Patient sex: M
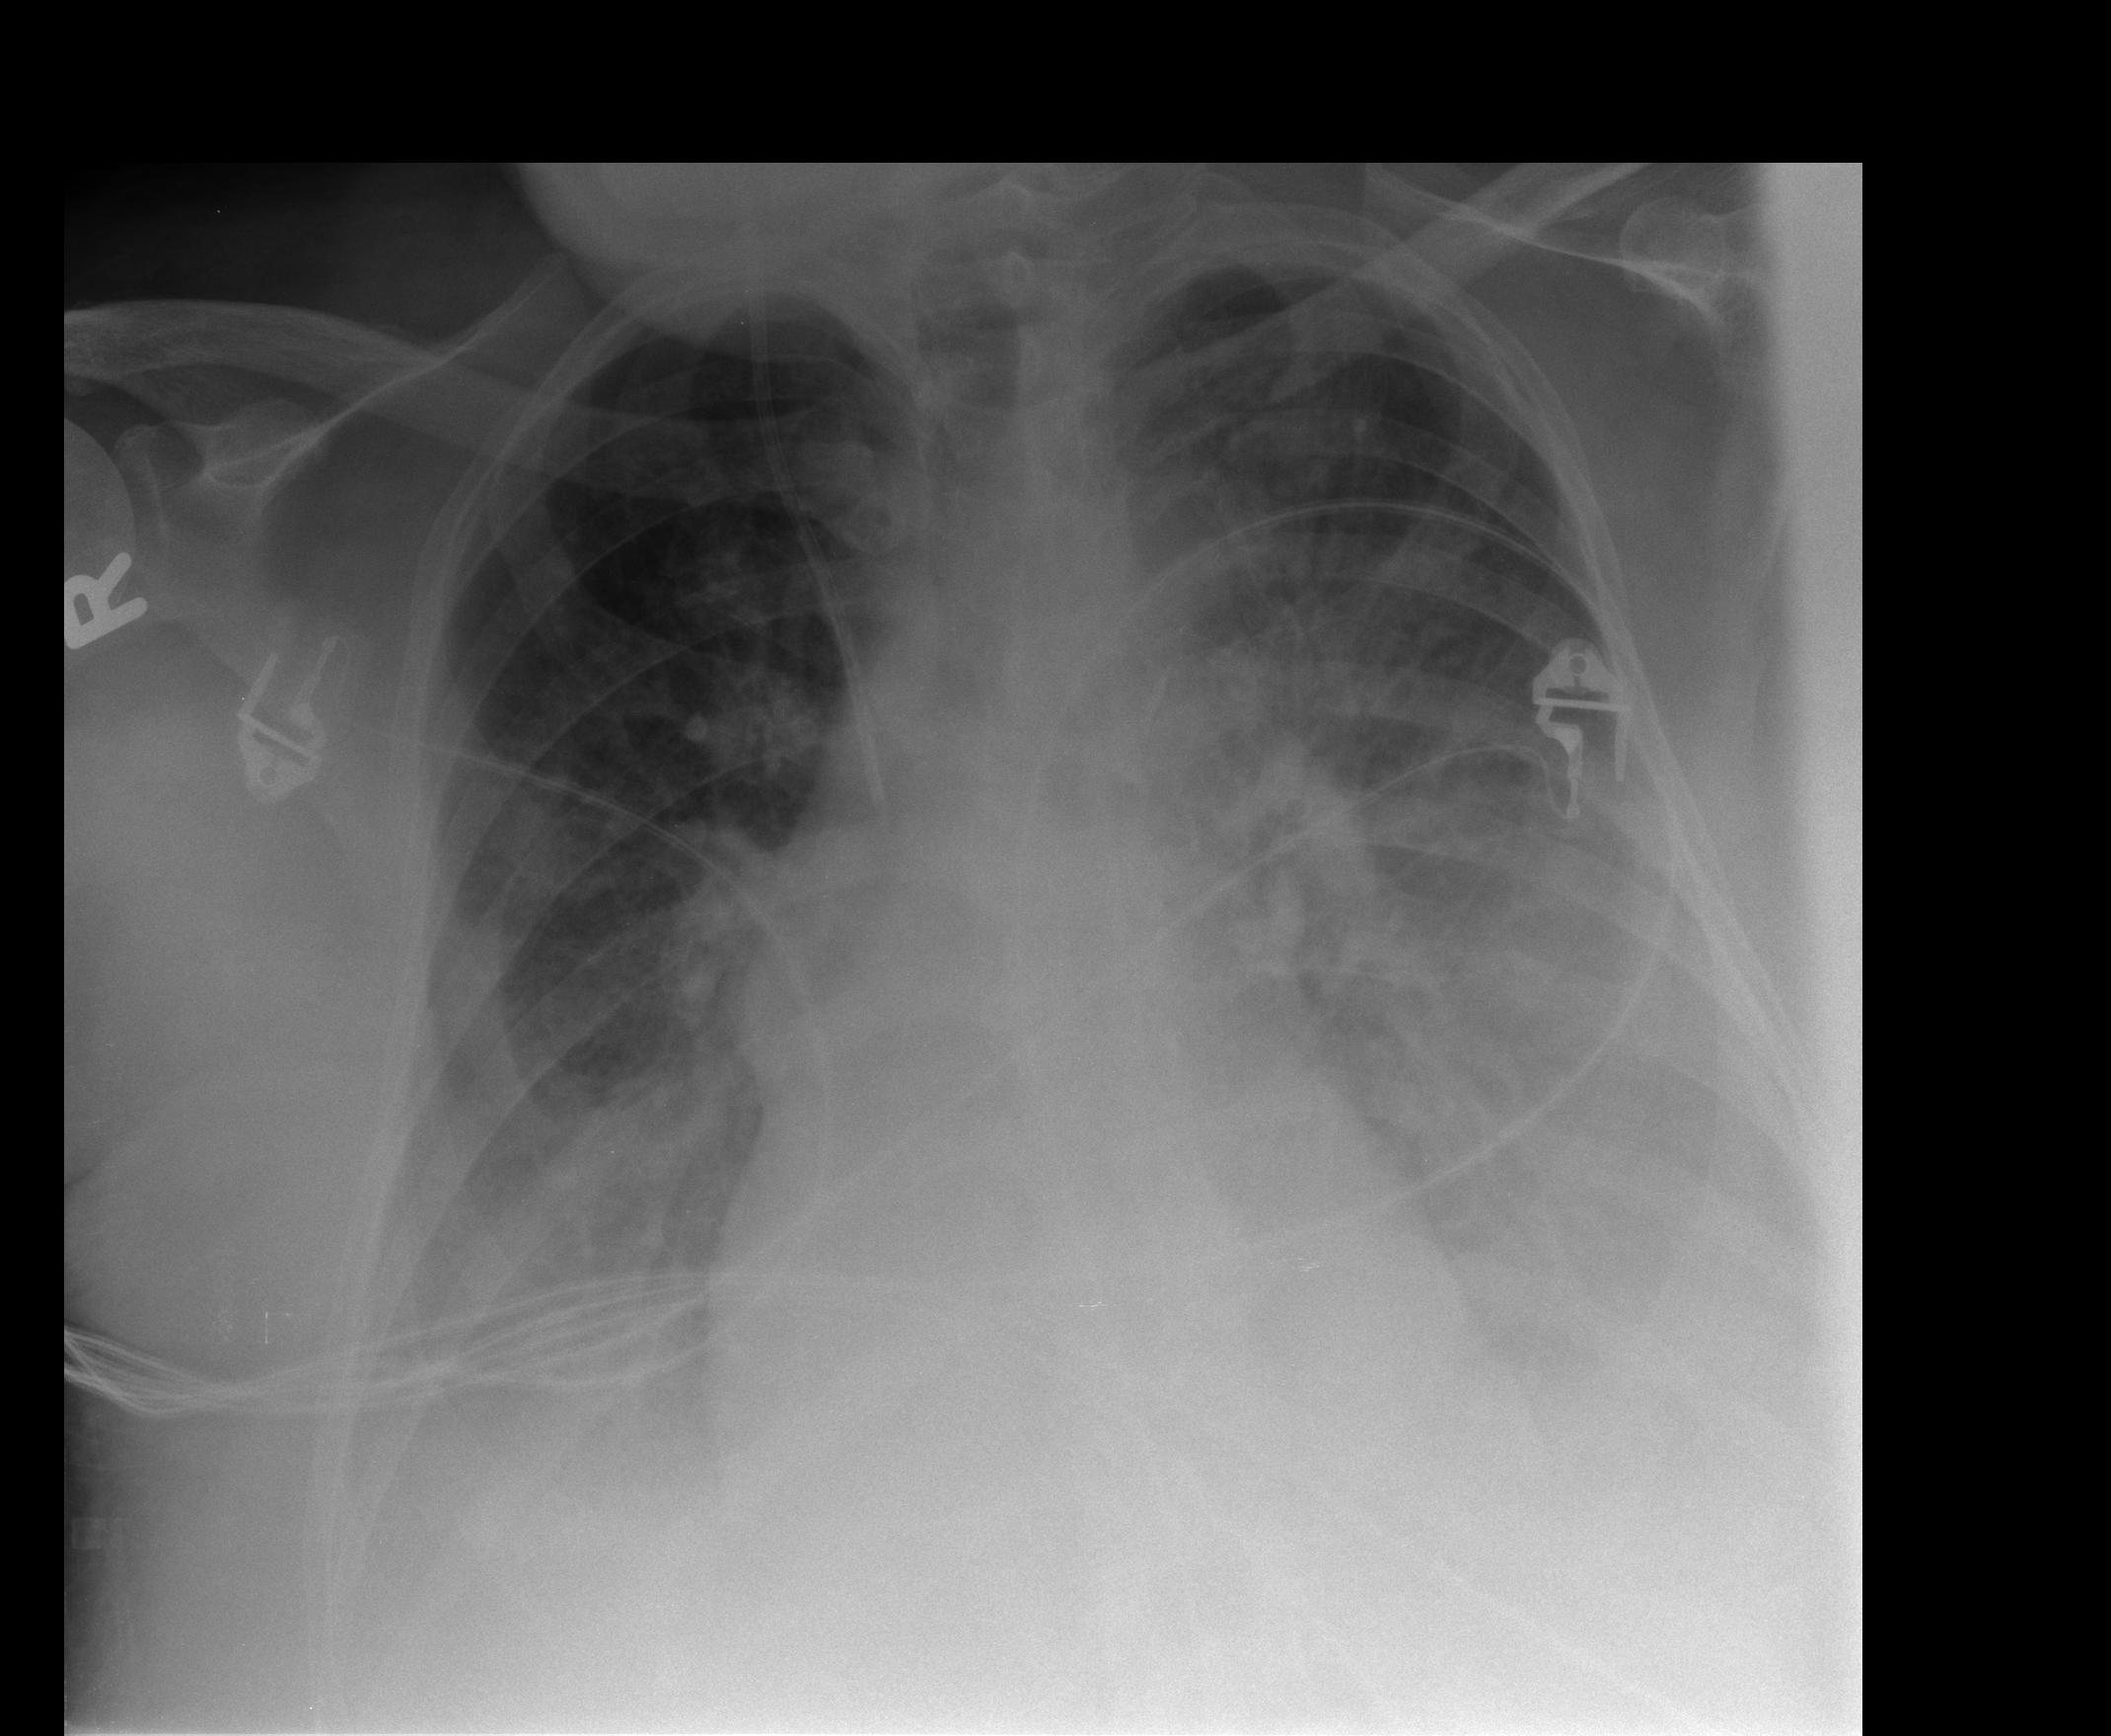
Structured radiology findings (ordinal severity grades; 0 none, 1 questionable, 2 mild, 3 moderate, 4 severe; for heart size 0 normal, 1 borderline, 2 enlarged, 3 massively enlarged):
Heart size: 1
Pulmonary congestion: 2
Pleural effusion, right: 2
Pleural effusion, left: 3
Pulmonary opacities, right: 3
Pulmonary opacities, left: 3
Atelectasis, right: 3
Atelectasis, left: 3